Question: I need to construct a large NxN sparse band matrix A with N = 570*720 = 410400 (# of image pixels).
Mathematically, A(m,n) = C1 * exp(-|m-n|^2); m = 1:N, n = 1:N
Basically its a Gaussian function evaluated at each row with row index being the mean and some arbitrary but small standard deviation.
For N = 100, it looks like:
Unfortunately, it runs very slow for N = 410400 due to unnecessary computations.
1) using for loop
'A = sparse(N,N); for i=1:N A(i,:) = normpdf(1:N, i, 30); end'
This is wasteful and slow due to calling normpdf N times.
2) compute normpdf once for 1:2N with mean at N and then circularly shift the row in A with appropriate mean based on index. circshift in matlab can't shift a matrix column wise
with different shift sizes. Again will need to call circshift N times --> wasteful.
3) use mvnpdf perhaps but it needs input vectors and generating these with meshgrids will
consume lot of memory.
4) use bsxfun with user defined gaussian function (with fixed SD) accepting two parameters as bsxfun does not take >3 arguments.
Any ideas on how this can achieved efficiently?
Thanks
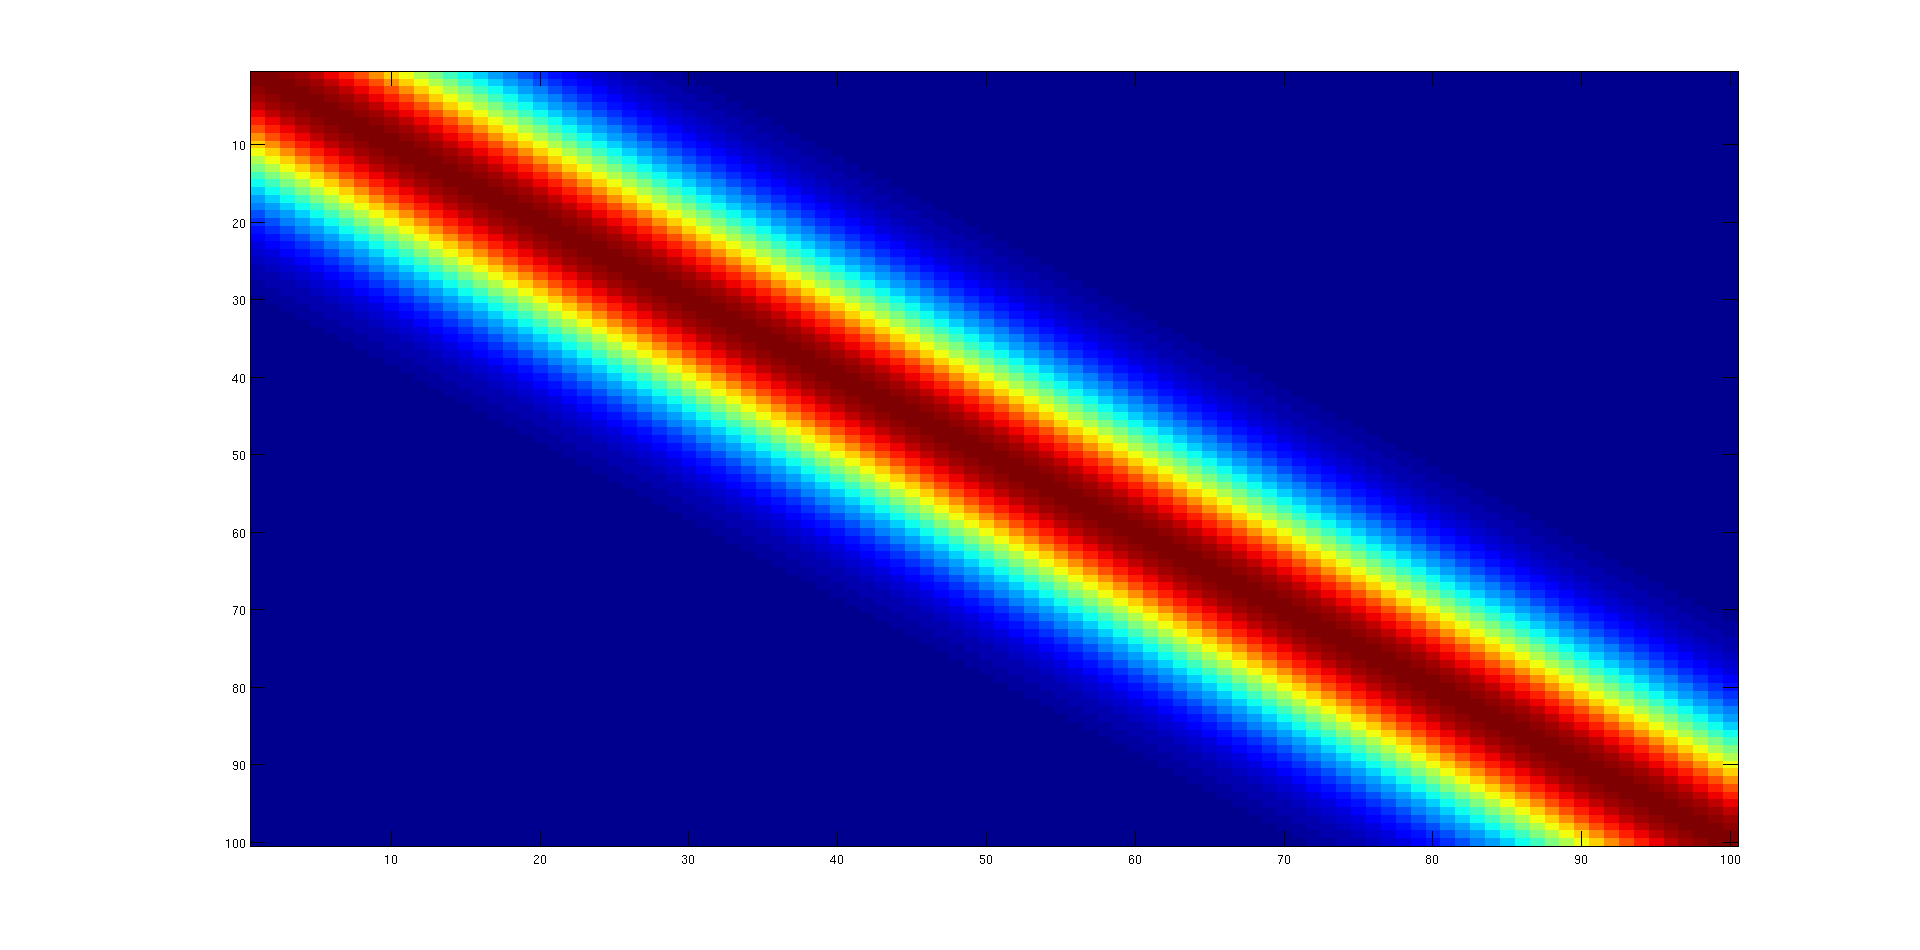
Answer: May I suggest another approach altogether.
What would be against using a '2*N-by-1' vector, that can be indexed with a simple transformation on the indices? Like so:
'''
% Oli's solution, and your request: NxN matrix
N = 100;
s = 30;
pdf = @(x) 1/(sqrt(2*pi)*s)*exp(-0.5*(bsxfun(@minus,x(:),1:N)/s).^2);
A = pdf(1:N);
% My solution: 2*N x 1 vector
B = exp(-0.5*((-N:N)/s).^2) / s/sqrt(2*pi);
'''
The trick is to find a nice general indexing rule. Here's how to do it:
'''
% Indexing goes like this:
fromB = @(ii,jj) B(N+1 + bsxfun(@minus, jj(:), ii)).';
ii = 30;
jj = 23;
from_A = A(ii,jj)
from_B = fromB(ii,jj)
ii = 1:2;
jj = 4:6;
from_A = A(ii, jj)
from_B = fromB(ii,jj)
'''
Results:
'''
from_A =
0.012940955690785
from_B =
0.012940955690785
from_A =
0.013231751582567 0.013180394696194 0.013114657203398
0.013268557543798 0.013231751582567 0.013180394696194
from_B =
0.013231751582567 0.013180394696194 0.013114657203398
0.013268557543798 0.013231751582567 0.013180394696194
'''
I'm sure you can figure out how to do things like colon-indexing and using the 'end' keyword :)